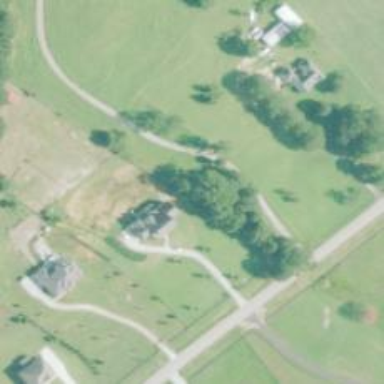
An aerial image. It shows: Driveway.